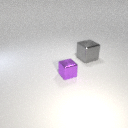
large gray metal cube to the right of small purple metal cube